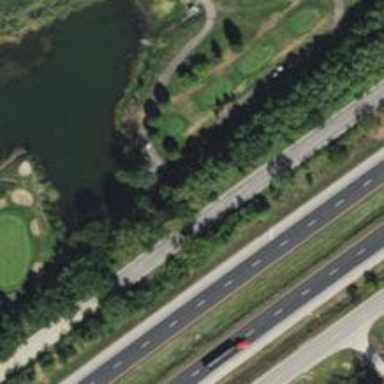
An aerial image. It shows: Path for both road and golf.